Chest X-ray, AP view. Patient: 26 years old, sex F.
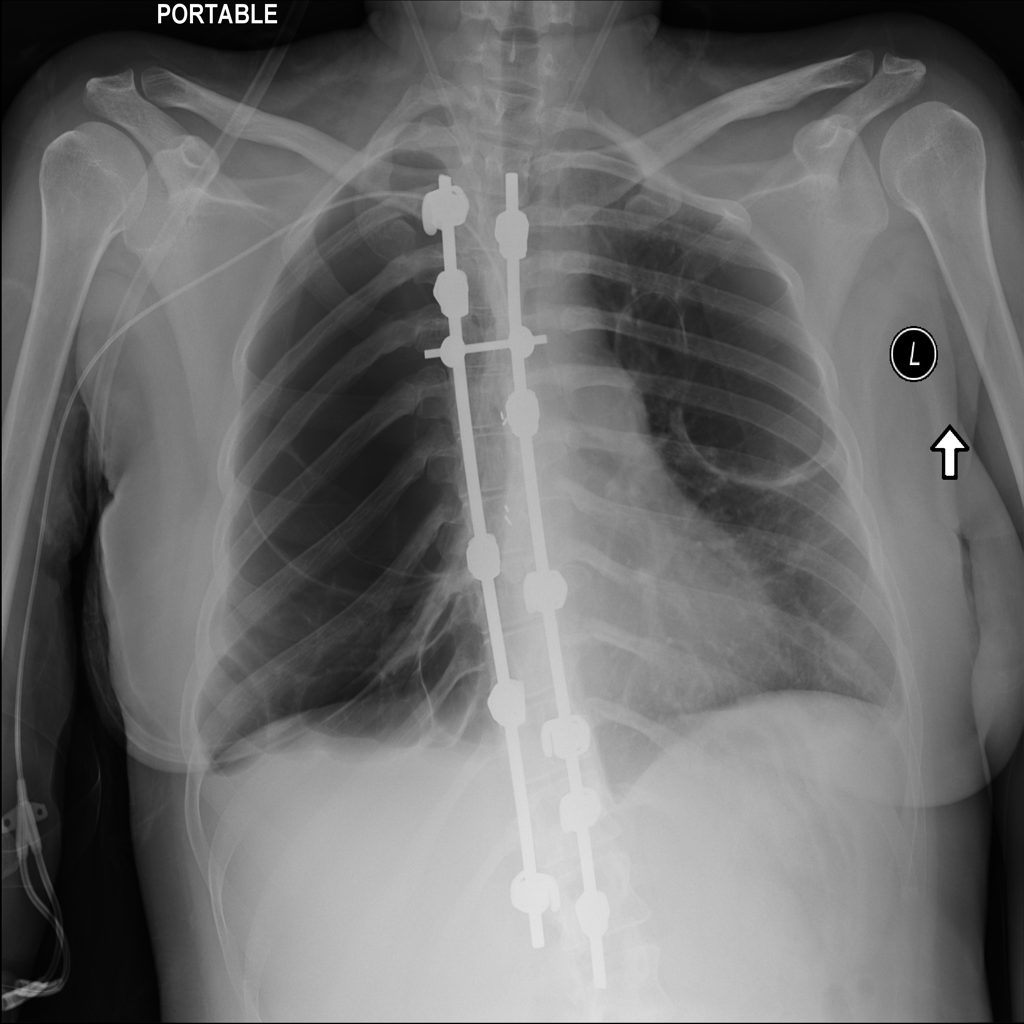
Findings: Fibrosis, Pneumothorax